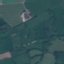
Land use / land cover class: Pasture